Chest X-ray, AP view. Patient: 54 years old, sex F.
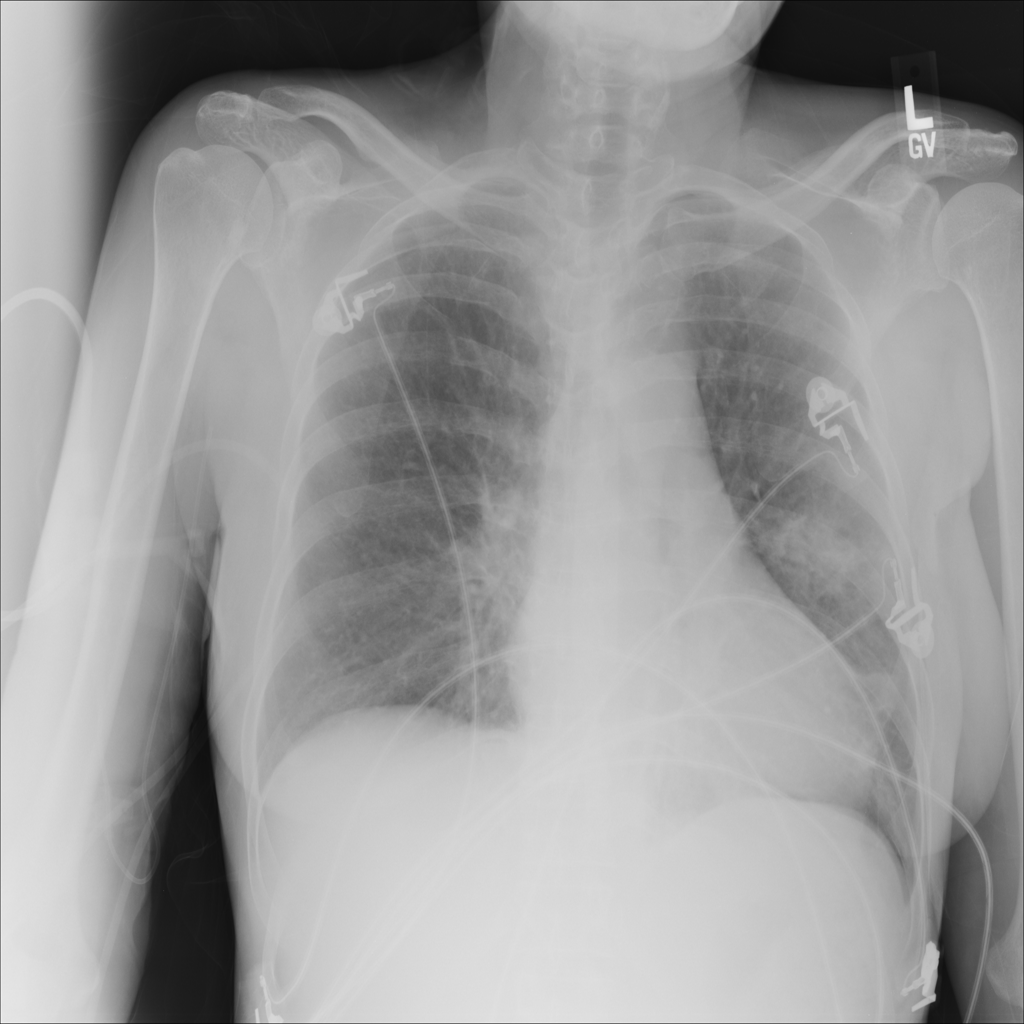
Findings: Consolidation